Question: I have the following loop
'''
<% @sub_categories.dropdown_heads.each do |label| %>
<label for="login"><%= label.head_name %></label>
<%= select_tag "post[dynam][#{label.head_name}]", options_for_select(generate_option(label)) %>
<% end %>
'''
Here is my helper function used for generating dropdown
'''
def generate_option opt
opt.dropdown_lists.inject([]) do |memo, cat|
memo << [cat.list_name, cat.list_name]
end
end
'''
The above piece of code will generate the following result(check the screen shot).

In my database table I have the column called content which holds similar datas
'''
{"Style":"convertible","Year":"2010","Color":"green"}
'''
Since the above code is from edit form, I need to show the selected values in select dropdown How can i parse the json data and show the chosen value any suggestion please.
I changed the line to
'''
<%= select_tag "post[dynam][#{label.head_name}]", options_for_select(generate_option(label)), selected: get_value_for(label.head_name, @post) %>
'''
It is not showing error but it is not filtering just displaying normally
My helper
'''
def get_value_for(head_name, post)
content_hash = JSON.parse post.content
content_hash[head_name]
end
'''
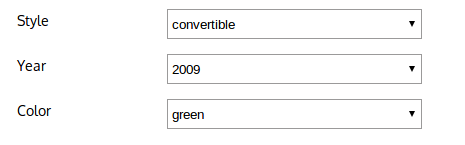
Answer: Have another helper to get the value for the label.
'''
<% @sub_categories.dropdown_heads.each do |label| %>
<label for="login"><%= label.head_name %></label>
<%= select_tag "post[dynam][#{label.head_name}]", options_for_select(generate_option(label), get_value_for(label.head_name, @post)) %>
<% end %>
def get_value_for(head_name, post)
content_hash = ActiveSupport::JSON.decode(post.content)
content_hash[head_name]
end
'''
I am assuming that you are setting @post in your controller and Post model is the one you are editing and it has the field content
Also this code is not tested. It should anyways give you the idea